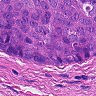
Metastatic tissue present: yes